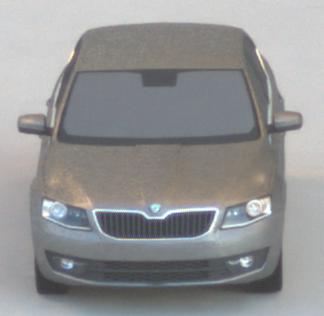
Make: Skoda
Model: Octavia 1.2 TSI
Detailed model: Octavia (III) Limousine
Model produced from: 2013/02
Model produced until: 2015/04
Doors: 5
Color: gray
Road condition: dry road
Daytime: sunrise or sunset
Contrast: medium contrast